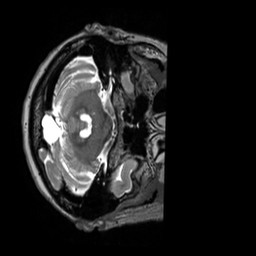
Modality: T2w
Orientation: axial
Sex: female
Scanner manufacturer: siemens
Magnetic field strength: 3 T
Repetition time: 3.2 s
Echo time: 0.409 s